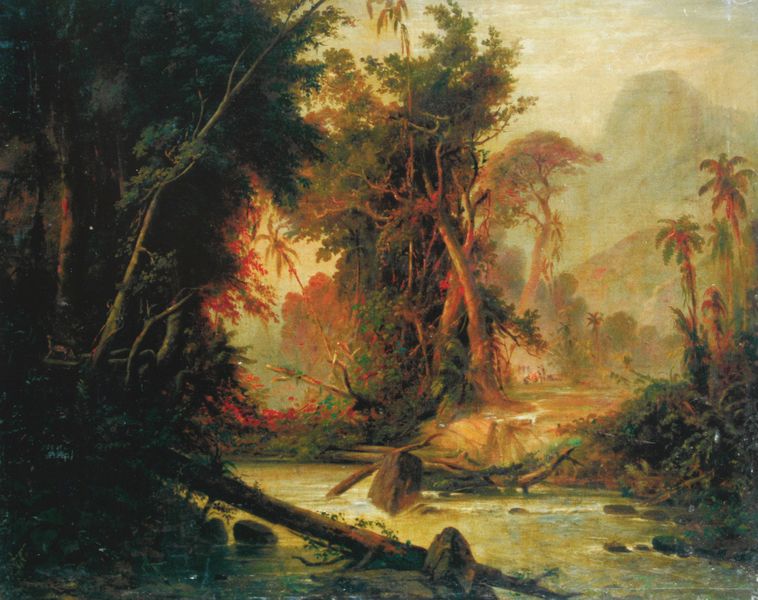
Titel: Urwald in Venezuela - Jagd auf einen Jaguar
Künstler: Ferdinand Bellermann
Standort: Potsdam
Institution: Stiftung Preußische Schlösser und Gärten Berlin-Brandenburg, Gemäldesammlun
Schlagwörter: baum, berg, blau, blätter, dunkel, felsen, gemälde, himmel, laub, schatten, wasser, wolken, baumstämme, bäume, fluss, gelb, grün, impressionismus, landschaft, menschen, ocker, sand, ufer, äste, abend, braun, grau, hell, hintergrund, licht, orange, rot, weg, stein, steine, bach, baumstamm, gräser, hügel, morgen, natur, stamm, zweige, büsche, gewässer, sonne, gold, realismus, pflanzen, wald, ranken, wellen, perspektive, afrika, berge, fels, gebirge, gipfel, dunst, nebel, sonnenuntergang, herbst, romantik, sturm, stämme, unwetter, wild, lciht, palme, exotik, exotisch, wurzel, wasserlauf, lichtung, dickicht, rötlich, urwald, bachlauf, dicht, palmen, wildnis, lianen, fahl, dschungel, regenwald, scheine, amazonas, lainen, elsen, brasilien, entwurzelter baum